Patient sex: F
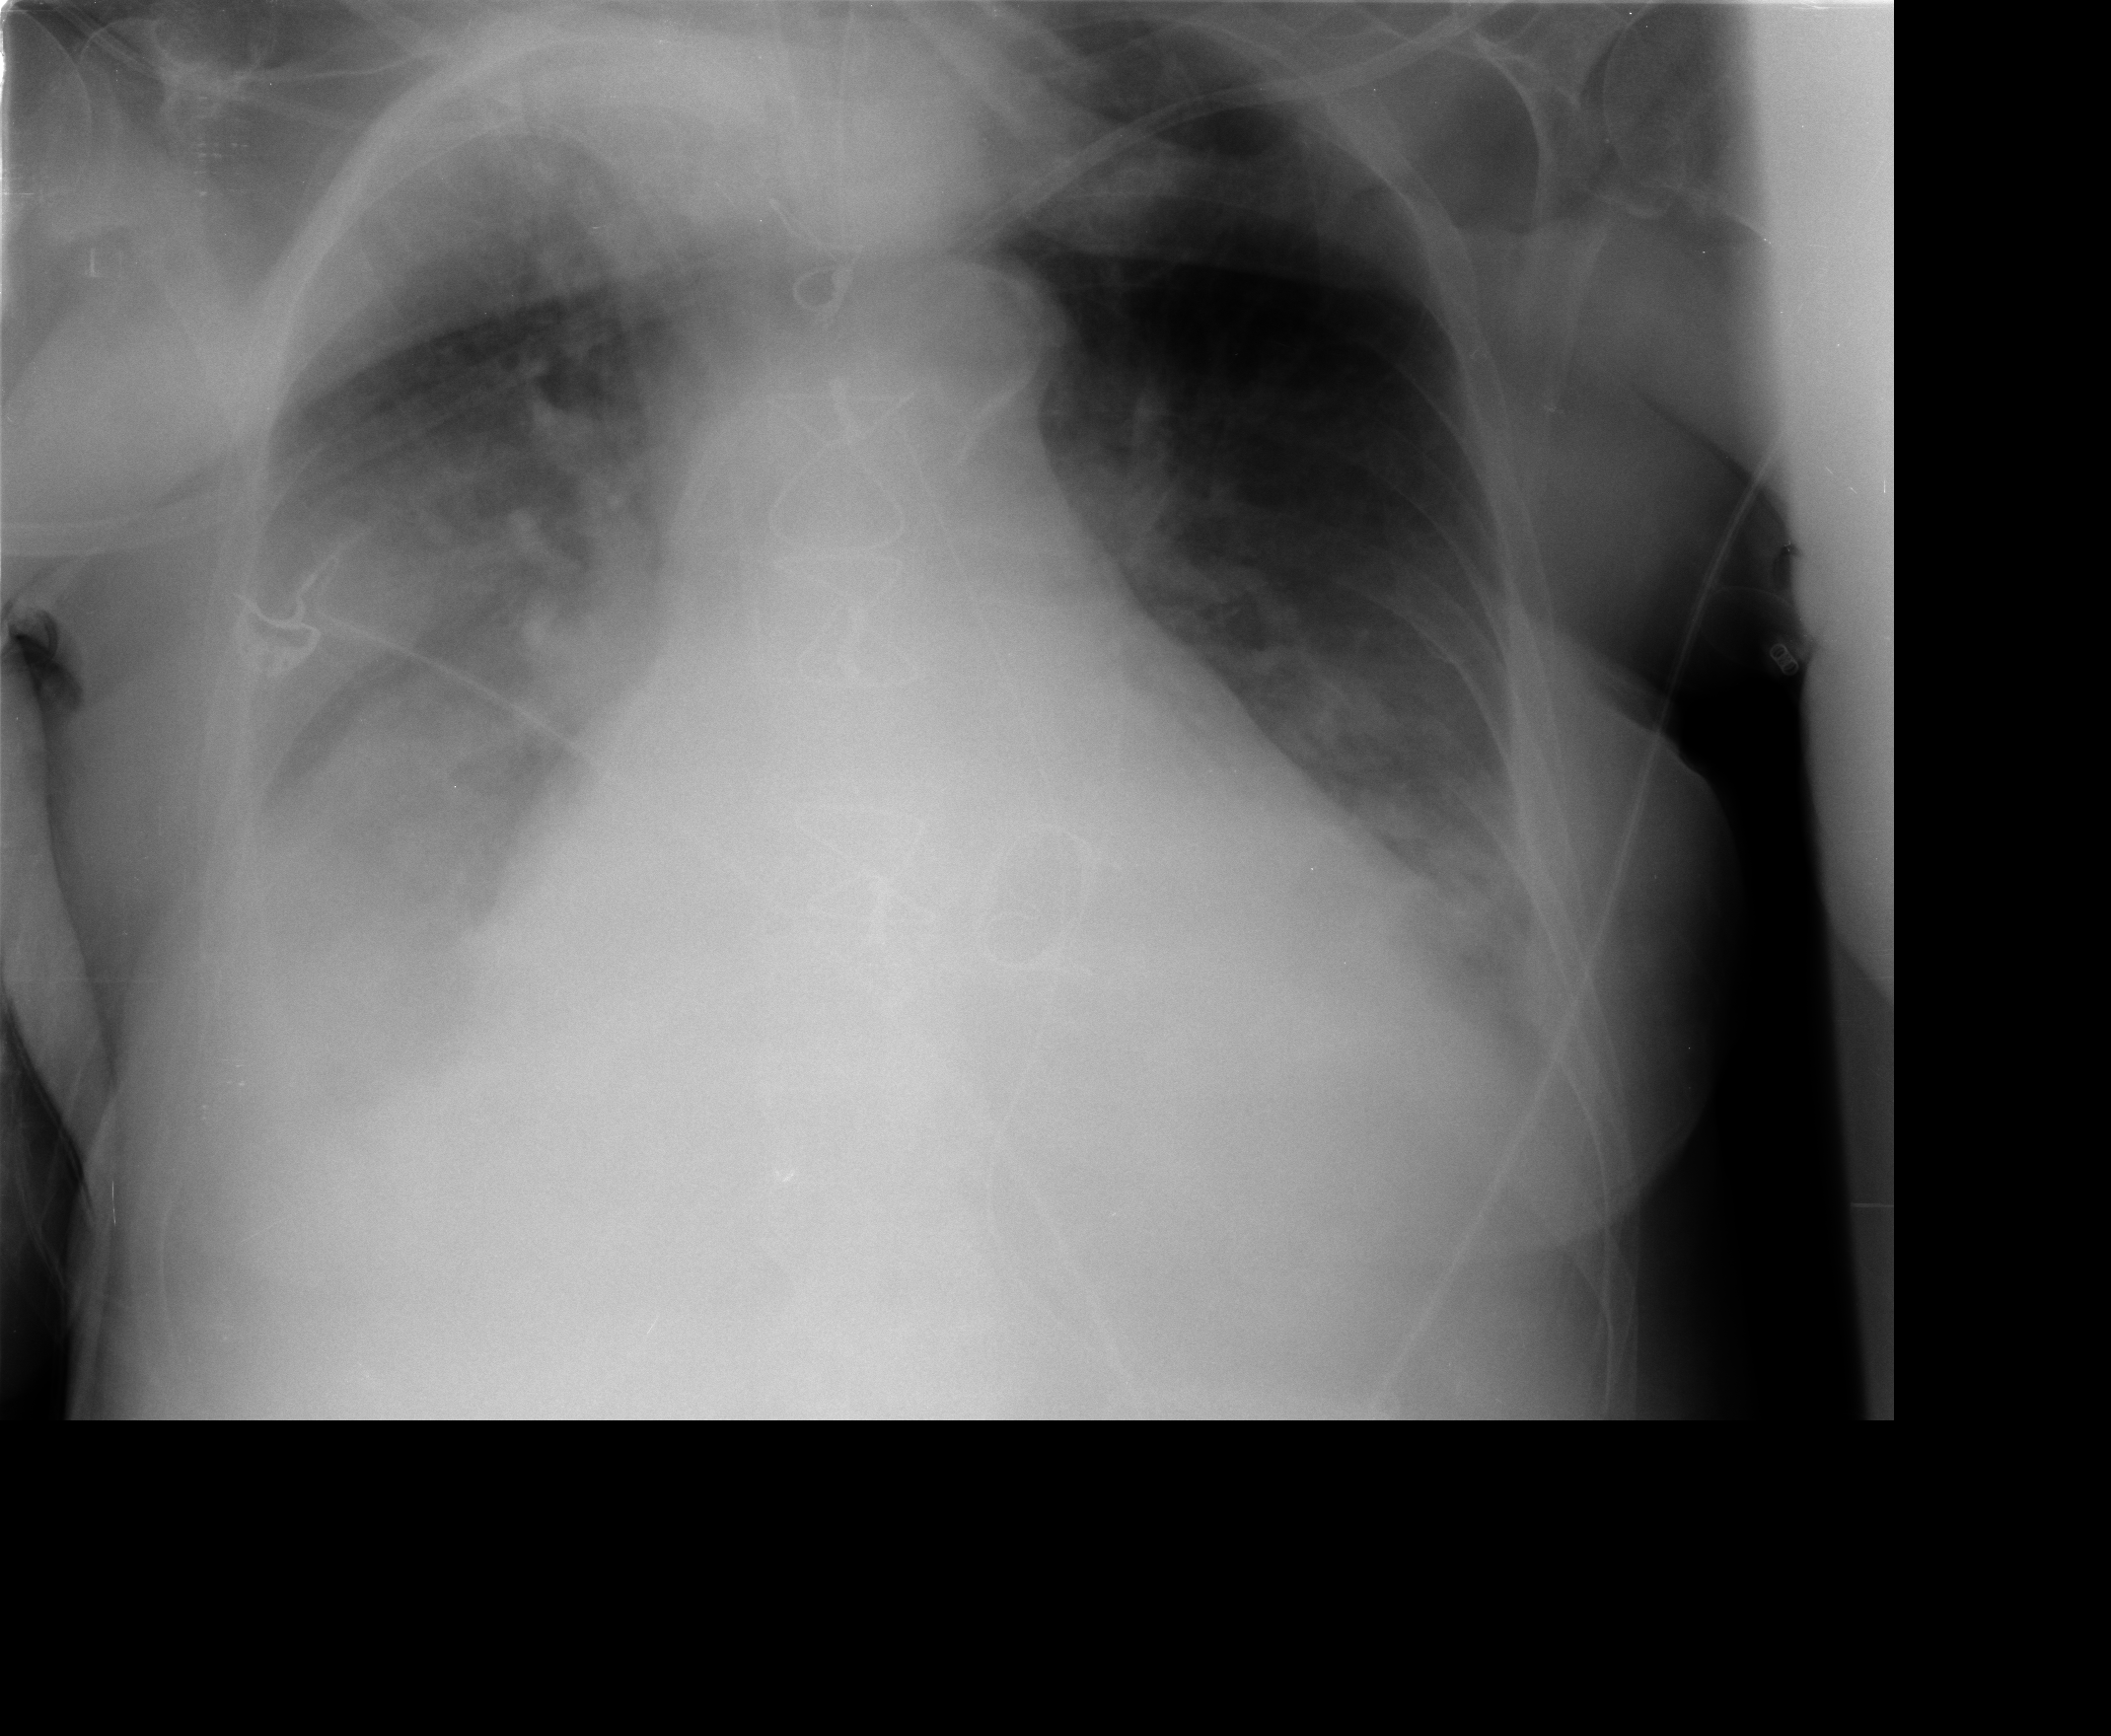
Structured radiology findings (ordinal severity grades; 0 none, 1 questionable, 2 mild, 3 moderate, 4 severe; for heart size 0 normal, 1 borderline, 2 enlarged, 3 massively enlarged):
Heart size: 2
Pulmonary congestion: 3
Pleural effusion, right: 3
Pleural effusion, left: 2
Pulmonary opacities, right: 3
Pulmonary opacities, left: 3
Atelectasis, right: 2
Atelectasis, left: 2